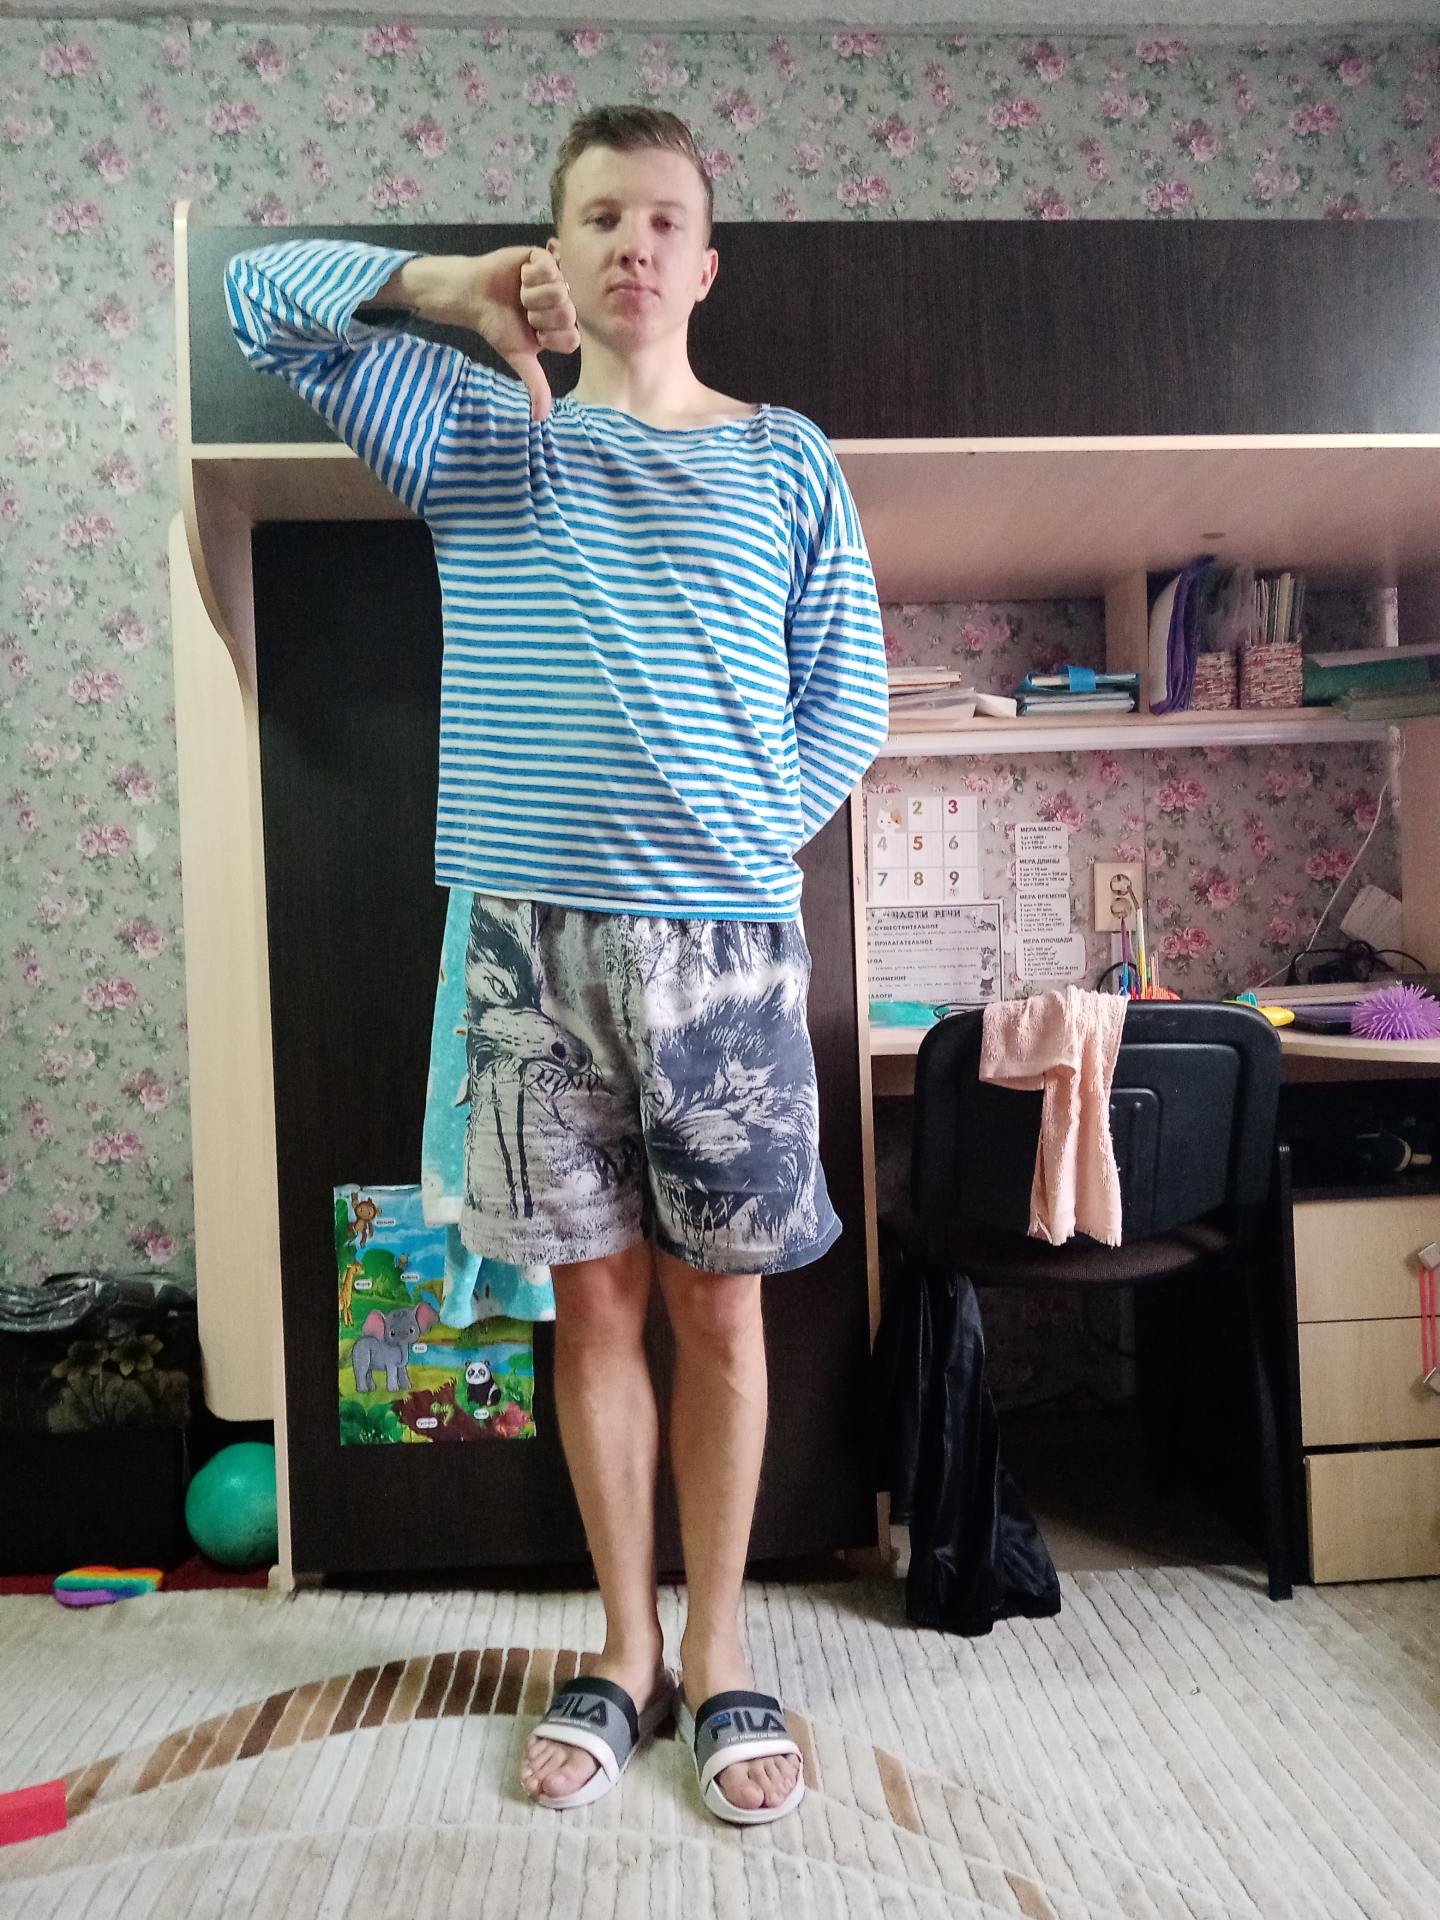
Label: noise